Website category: jobs
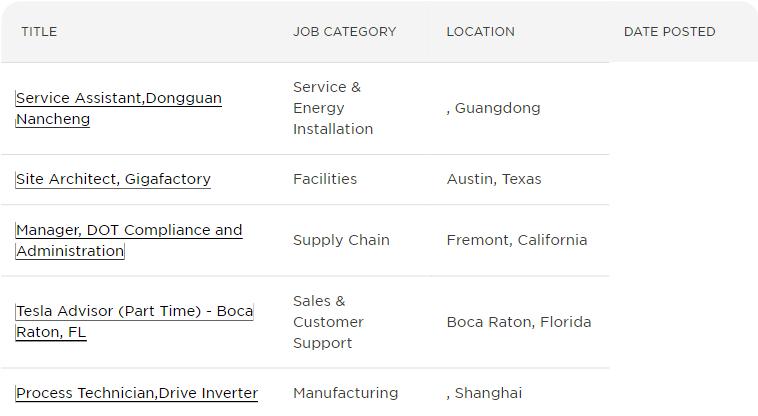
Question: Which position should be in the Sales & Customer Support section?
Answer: Tesla Advisor (Part Time) - Boca Raton, FL

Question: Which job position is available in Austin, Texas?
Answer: Site Architect, Gigafactory

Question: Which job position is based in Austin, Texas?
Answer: Site Architect, Gigafactory

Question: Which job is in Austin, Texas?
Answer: Site Architect, Gigafactory

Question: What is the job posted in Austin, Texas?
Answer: Site Architect, Gigafactory

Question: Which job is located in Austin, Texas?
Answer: Site Architect, Gigafactory

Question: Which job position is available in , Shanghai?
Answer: Process Technician,Drive Inverter

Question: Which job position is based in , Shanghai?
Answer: Process Technician,Drive Inverter

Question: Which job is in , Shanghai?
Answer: Process Technician,Drive Inverter

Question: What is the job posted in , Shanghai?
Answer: Process Technician,Drive Inverter

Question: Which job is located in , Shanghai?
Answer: Process Technician,Drive Inverter

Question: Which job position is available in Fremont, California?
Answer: Manager, DOT Compliance and Administration

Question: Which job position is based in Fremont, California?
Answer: Manager, DOT Compliance and Administration

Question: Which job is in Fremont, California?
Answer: Manager, DOT Compliance and Administration

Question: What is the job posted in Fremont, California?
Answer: Manager, DOT Compliance and Administration

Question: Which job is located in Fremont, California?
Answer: Manager, DOT Compliance and Administration

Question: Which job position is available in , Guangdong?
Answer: Service Assistant,Dongguan Nancheng

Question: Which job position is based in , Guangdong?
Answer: Service Assistant,Dongguan Nancheng

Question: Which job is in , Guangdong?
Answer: Service Assistant,Dongguan Nancheng

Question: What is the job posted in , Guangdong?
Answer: Service Assistant,Dongguan Nancheng

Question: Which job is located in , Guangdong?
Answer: Service Assistant,Dongguan Nancheng

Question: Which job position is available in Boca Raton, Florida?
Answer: Tesla Advisor (Part Time) - Boca Raton, FL

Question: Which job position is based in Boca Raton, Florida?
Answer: Tesla Advisor (Part Time) - Boca Raton, FL

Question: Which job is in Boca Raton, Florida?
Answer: Tesla Advisor (Part Time) - Boca Raton, FL

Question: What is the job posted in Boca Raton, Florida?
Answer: Tesla Advisor (Part Time) - Boca Raton, FL

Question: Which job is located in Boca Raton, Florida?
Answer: Tesla Advisor (Part Time) - Boca Raton, FL